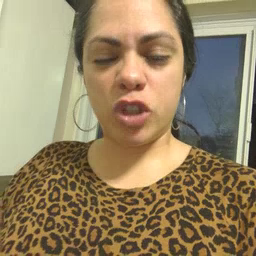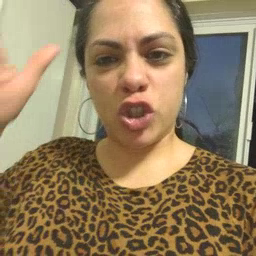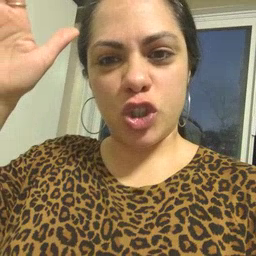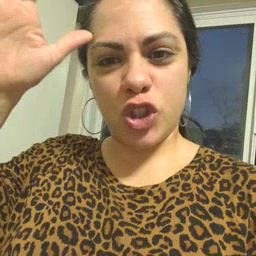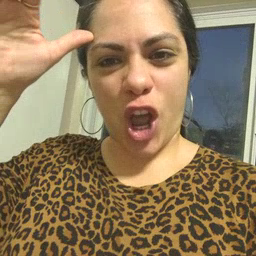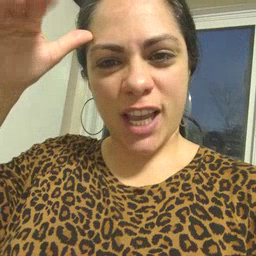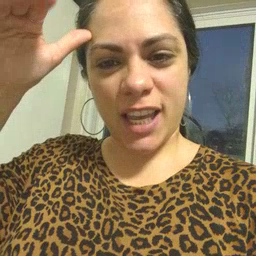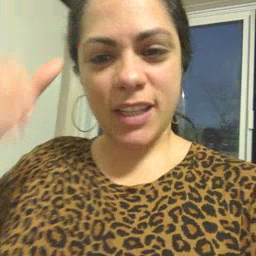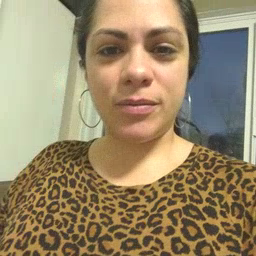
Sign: donkey